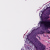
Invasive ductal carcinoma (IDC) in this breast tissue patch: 0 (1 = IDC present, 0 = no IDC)